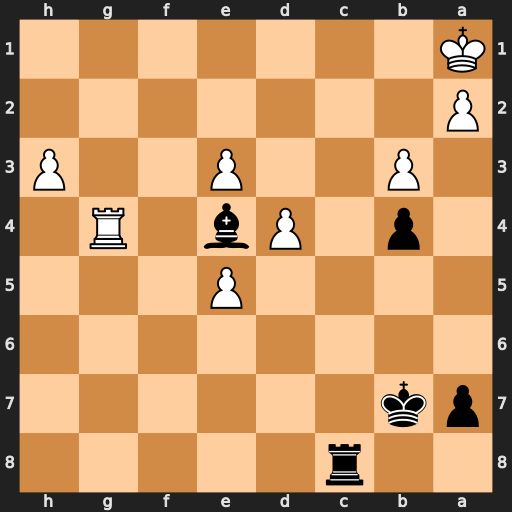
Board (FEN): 2r5/pk6/8/4P3/1p1Pb1R1/1P2P2P/P7/K7
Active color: b
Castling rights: -
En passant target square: -
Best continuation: Rc1+ Kb2 Rb1#